Interaction volume radius: 5 \u00c5
Interaction volume height: 10 \u00c5
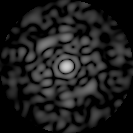
Disorder parameter: 0.8043